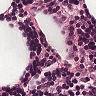
Metastatic tissue present: no